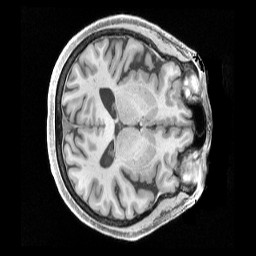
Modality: T1w
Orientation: axial
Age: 68
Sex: female
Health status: healthy
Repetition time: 2.4 s
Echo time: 0.00222 s